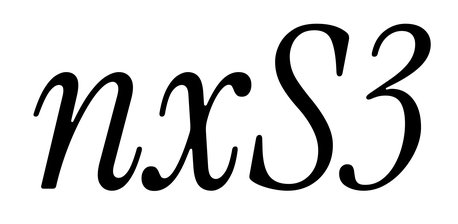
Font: InstrumentSerif-Italic